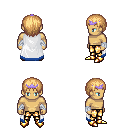
a pixel art fantasy rpg character, male body template, human, tanned skin, white trimmed cape, gold greaves, light blonde plain hairstyle, purple tiara, white cloth bandages, gold boots, four views (front, back, left, right), 2x2 character sprite sheet, small pixel art, hard edges, no anti-aliasing